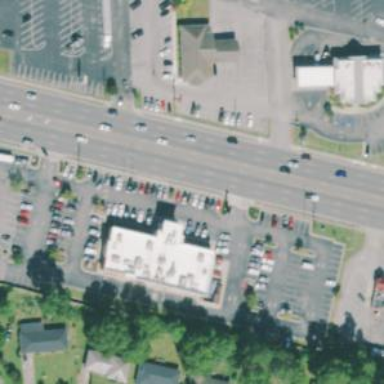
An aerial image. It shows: Retail area.